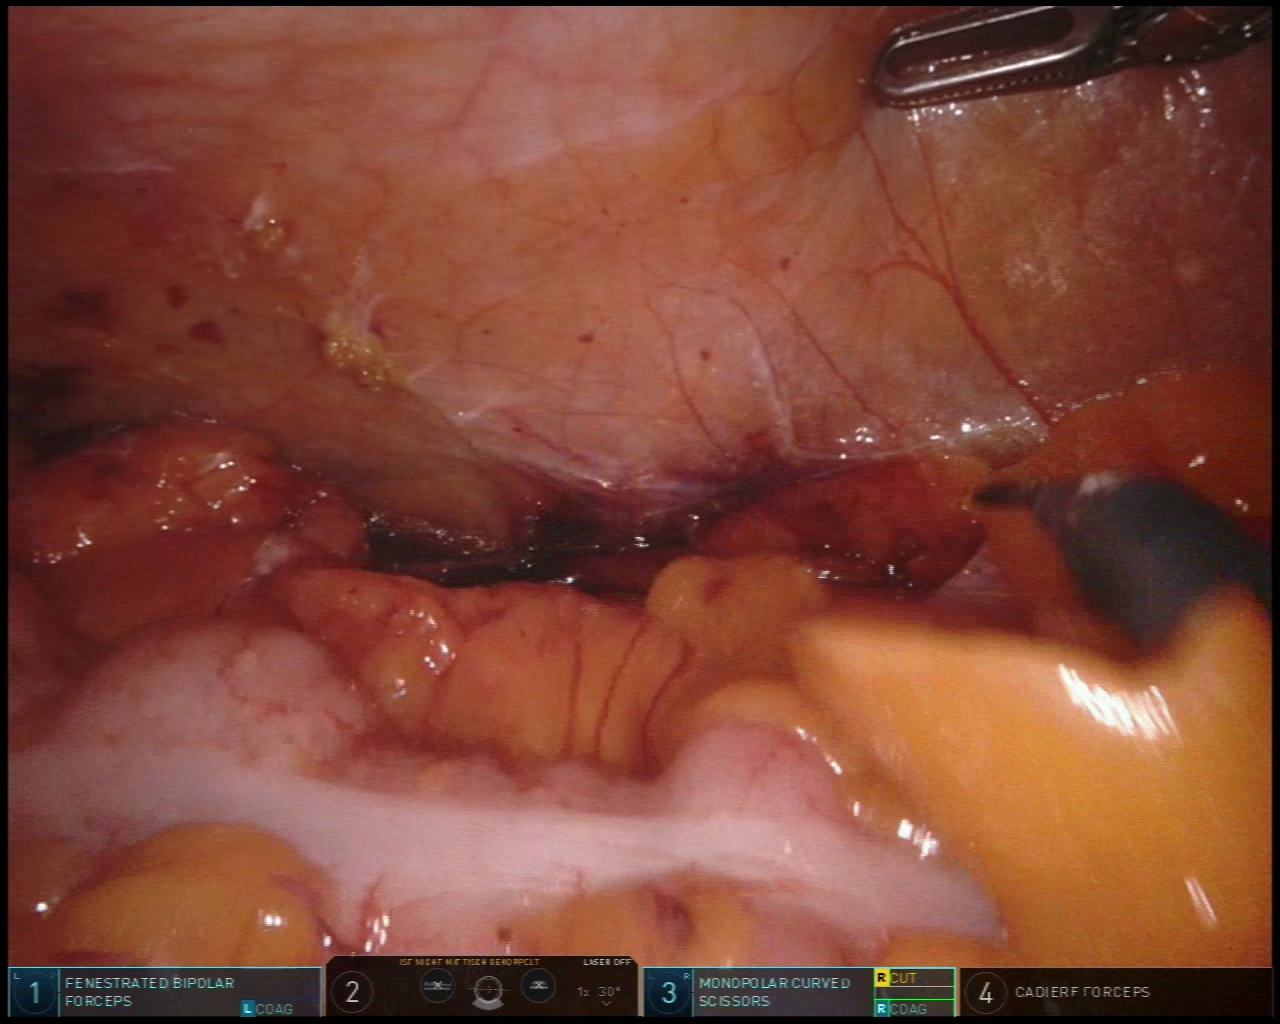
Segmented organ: colon
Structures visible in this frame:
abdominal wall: yes
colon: yes
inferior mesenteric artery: no
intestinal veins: no
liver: no
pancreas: no
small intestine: no
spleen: no
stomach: no
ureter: no
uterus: no
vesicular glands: no